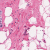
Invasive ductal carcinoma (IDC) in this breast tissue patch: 0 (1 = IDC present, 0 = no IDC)